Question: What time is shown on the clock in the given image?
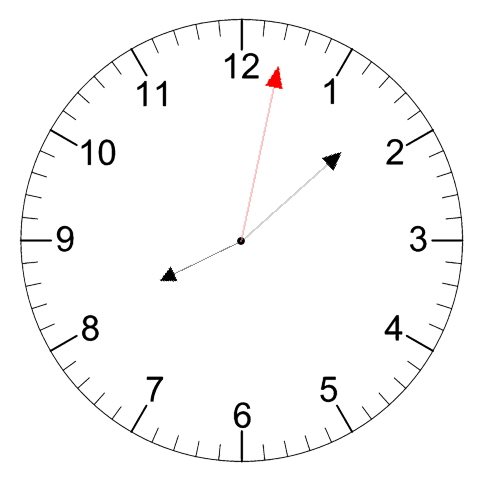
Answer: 08:08:02